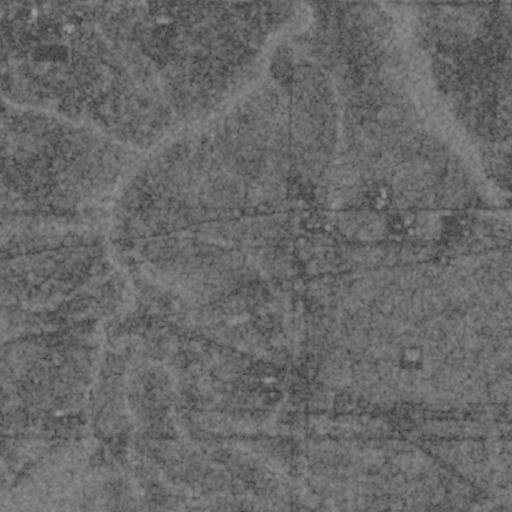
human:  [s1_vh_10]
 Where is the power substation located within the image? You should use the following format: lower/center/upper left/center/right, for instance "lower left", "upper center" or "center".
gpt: The power substation is located in the lower right of the image.
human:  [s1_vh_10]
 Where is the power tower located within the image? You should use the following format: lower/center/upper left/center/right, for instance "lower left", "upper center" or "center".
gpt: The power tower is located in the lower of the image.
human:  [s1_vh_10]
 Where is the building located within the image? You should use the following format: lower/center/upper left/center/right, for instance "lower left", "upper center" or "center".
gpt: The building is located in the center right of the image.
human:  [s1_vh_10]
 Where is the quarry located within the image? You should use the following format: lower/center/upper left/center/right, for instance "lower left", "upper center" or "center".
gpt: There is no quarry in the image.

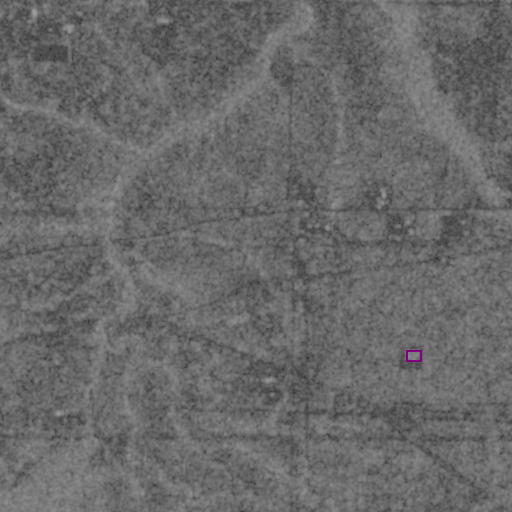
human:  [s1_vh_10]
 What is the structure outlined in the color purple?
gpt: The structure outlined in purple is a power substation.
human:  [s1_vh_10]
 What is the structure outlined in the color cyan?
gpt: There is no cyan outline.